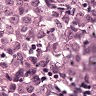
Metastatic tissue present: yes